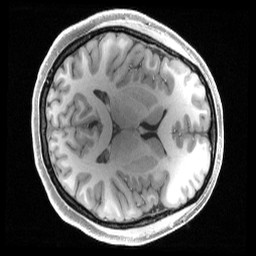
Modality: T1w
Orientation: axial
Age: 25
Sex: female
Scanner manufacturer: siemens
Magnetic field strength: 3 T
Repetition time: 2.4 s
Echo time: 0.00222 s